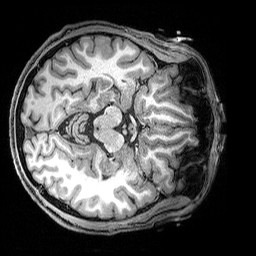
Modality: T1w
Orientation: axial
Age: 20
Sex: male
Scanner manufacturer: siemens
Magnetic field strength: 3 T
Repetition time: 2.5 s
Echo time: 0.00369 s